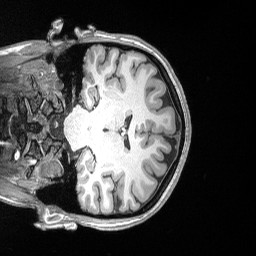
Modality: T1w
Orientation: coronal
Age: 22
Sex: female
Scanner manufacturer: siemens
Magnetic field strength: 3 T
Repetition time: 2.53 s
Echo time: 0.00164 s